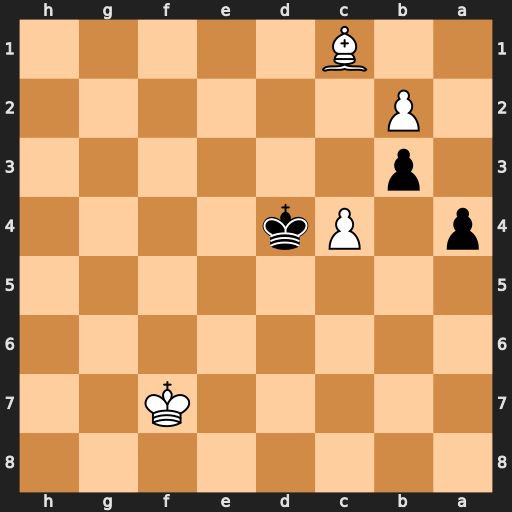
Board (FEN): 8/5K2/8/8/p1Pk4/1p6/1P6/2B5
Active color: b
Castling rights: -
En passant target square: -
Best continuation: Kxc4 Ke6 Kd3 Bf4 a3 Be5 a2